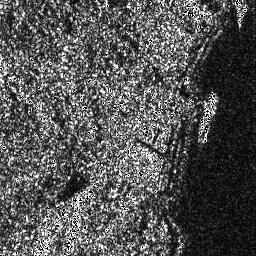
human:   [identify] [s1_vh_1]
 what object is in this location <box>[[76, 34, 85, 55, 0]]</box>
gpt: <ref>1 medium ship at the right</ref>